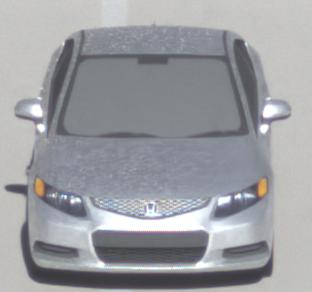
Make: Honda
Model: Civic Limousine 1.8
Detailed model: Civic (IX) Limousine
Model produced from: 2014/05
Model produced until: 2017/06
Doors: 4
Color: white
Road condition: dry road
Daytime: morning or afternoon
Contrast: high contrast